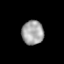
Tissue: prostate
Cell type: T cells
Senescence score: 0.2977
Nuclear area (px): 517
Mean DAPI intensity: 163.58